Question: I have a frame with dynamic height.
In it, I have 3 sections, one of them is the content section.
I want to pin the content's edges to a constant distant from the frame.
Here is <URL>. I am using the jquery-ui-dialog in the fiddle just because it is easier use when reproducing the problem. The solution cannot involve jquery-ui-dialog specific code. it can use jquery and jquery-ui though.
A CSS solution if exists is preferable.

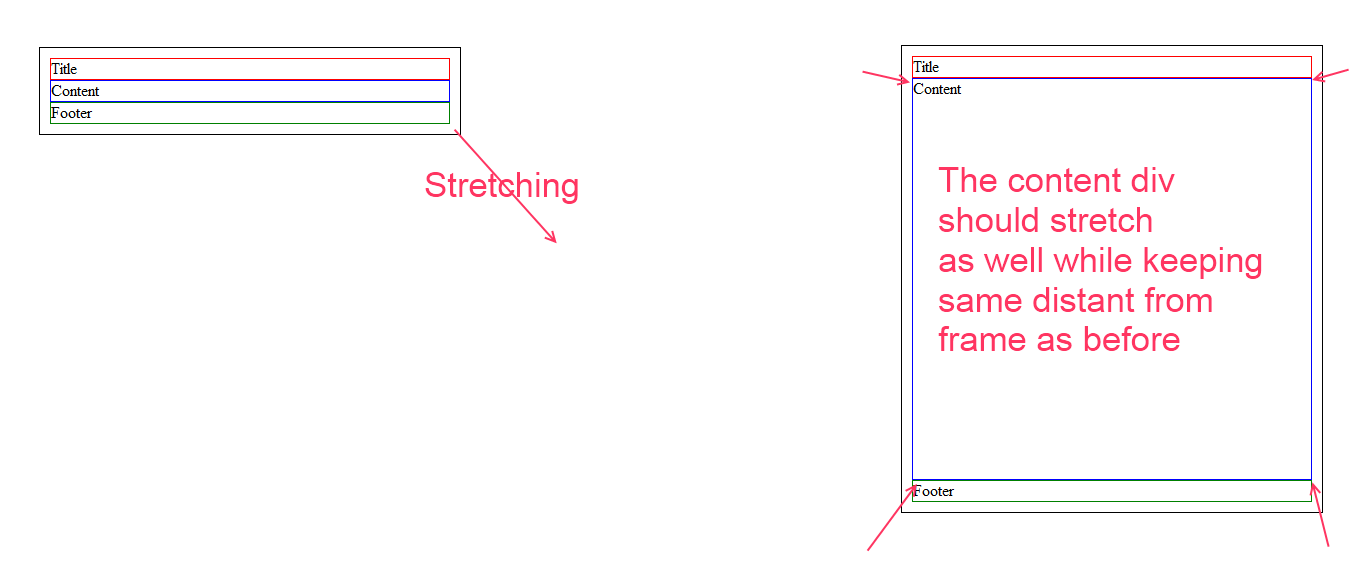
Answer: You need to apply the "" option... then , your content will grow at the same time as the container.
Quote:
'''
Resize these elements synchronous when resizing.
Code examples
Initialize a resizable with the alsoResize option specified.
$( ".selector" ).resizable({ alsoResize: ".other" });
Get or set the alsoResize option, after init.
//getter
var alsoResize = $( ".selector" ).resizable( "option", "alsoResize" );
//setter
$( ".selector" ).resizable( "option", "alsoResize", ".other" );
'''
Source: <URL>